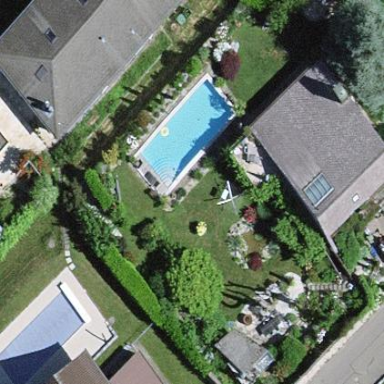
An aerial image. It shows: Swimming pool located in leisure land.